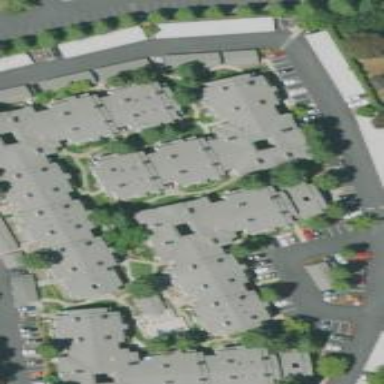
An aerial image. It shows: Image showing building with apartments.